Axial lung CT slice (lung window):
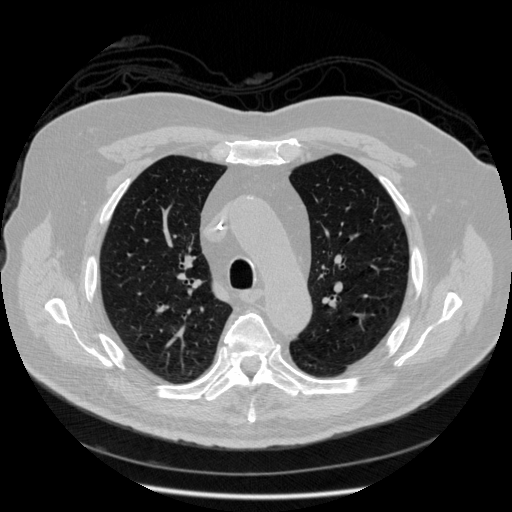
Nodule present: no